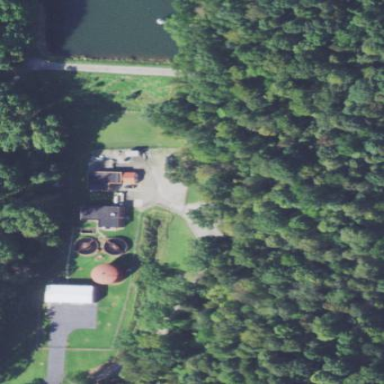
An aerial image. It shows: Man-made water works facility.